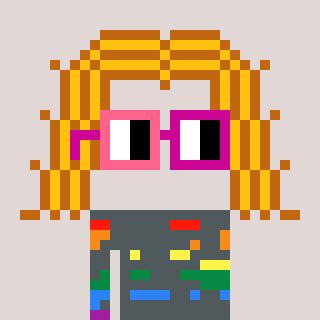
a pixel art character with square pink and red glasses, a hair-shaped head and a rust-colored body on a warm background